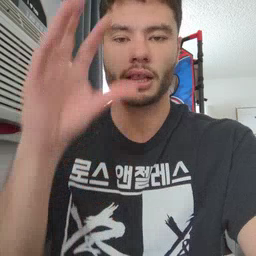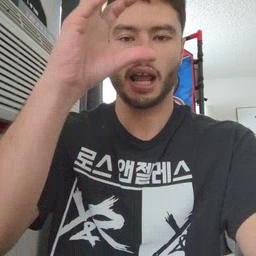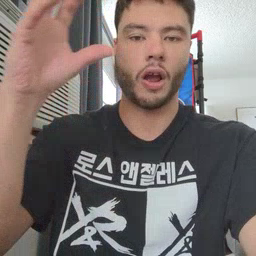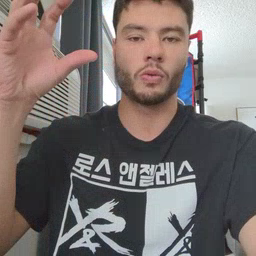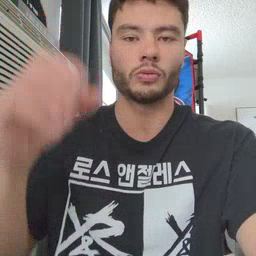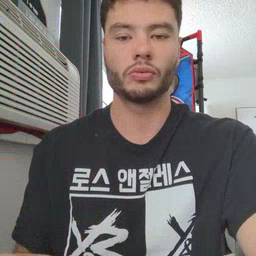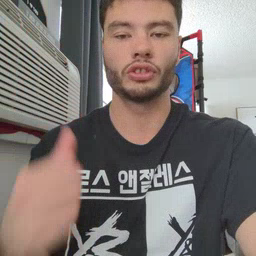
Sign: cloud